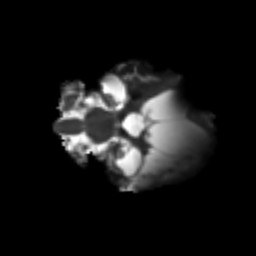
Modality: T2w
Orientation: coronal
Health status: ill
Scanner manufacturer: siemens
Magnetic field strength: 3 T
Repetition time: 6.8 s
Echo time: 0.097 s